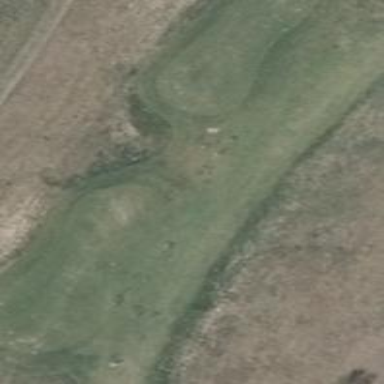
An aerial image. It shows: Golf tee.